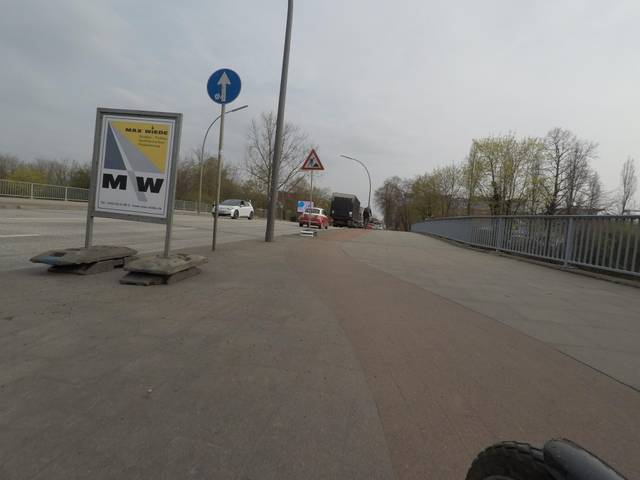
Region: Germany
Coordinates: 53.562, 10.079